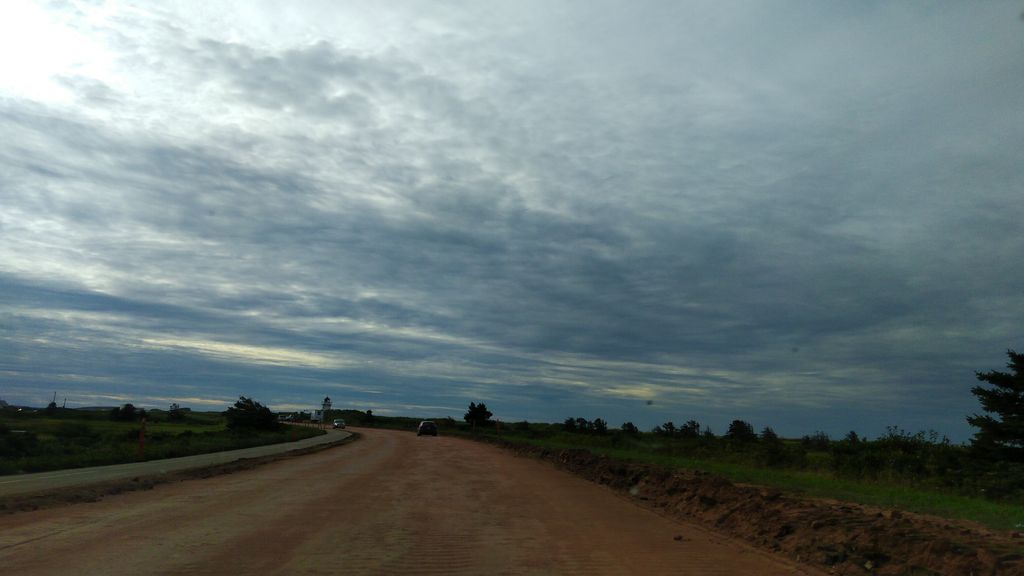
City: charlottetown